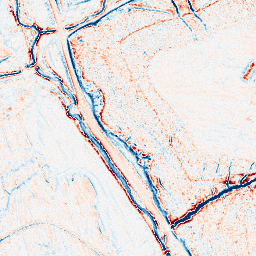
Category: edge_preserving
Decomposition family: anisotropic_diffusion
Decomposition parameters: iterations: 10
kappa: 50
gamma: 0.15
Upsampling method: regularized
Upsampling parameters: scale: 4
lambda_reg: 0.01
Upsampling scale: 4